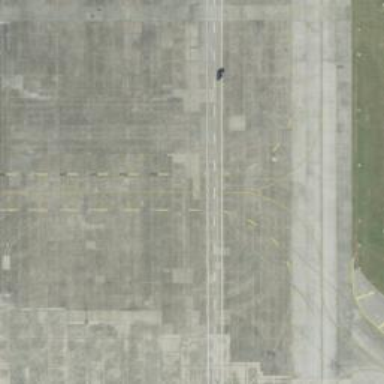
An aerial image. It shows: Image of taxiway at airport.